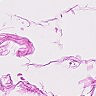
Metastatic tissue present: no